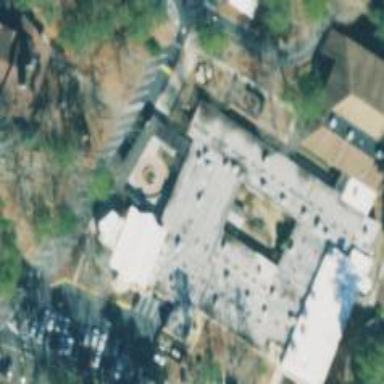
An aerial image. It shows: Building serving as place of worship.